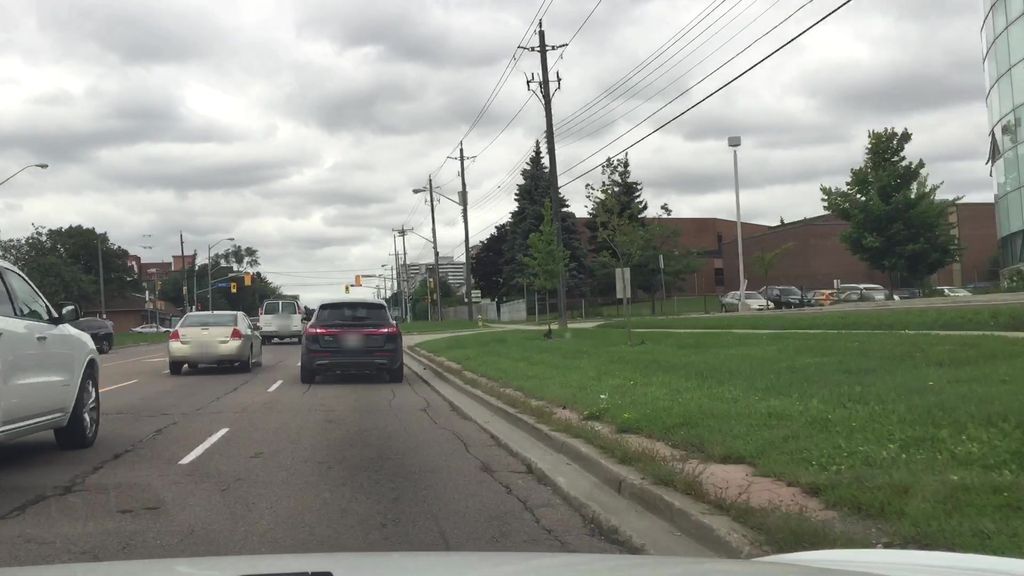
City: toronto